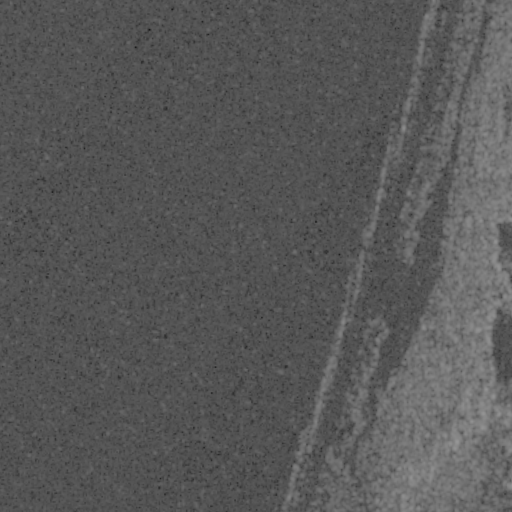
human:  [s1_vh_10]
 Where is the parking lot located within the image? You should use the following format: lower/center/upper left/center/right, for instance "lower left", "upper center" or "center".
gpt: The parking lot is located in the upper right of the image.
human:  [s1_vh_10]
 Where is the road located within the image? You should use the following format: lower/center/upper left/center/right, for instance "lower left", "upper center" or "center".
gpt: The road is located in the right of the image.
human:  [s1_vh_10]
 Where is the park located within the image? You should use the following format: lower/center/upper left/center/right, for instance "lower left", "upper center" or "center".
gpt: There is no park in the image.

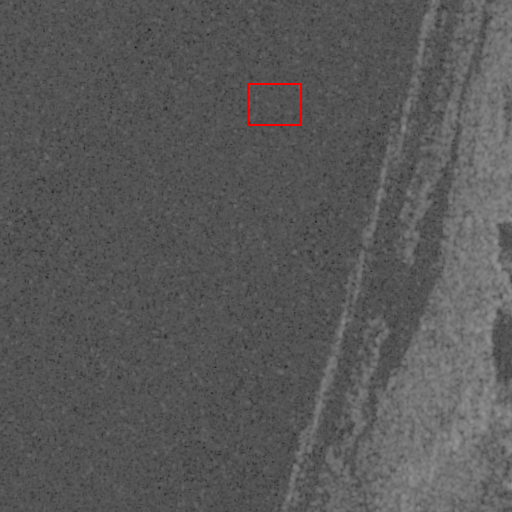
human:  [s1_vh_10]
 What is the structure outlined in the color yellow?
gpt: There is no yellow outline.
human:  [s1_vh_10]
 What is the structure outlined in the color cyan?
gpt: There is no structure outlined in cyan.